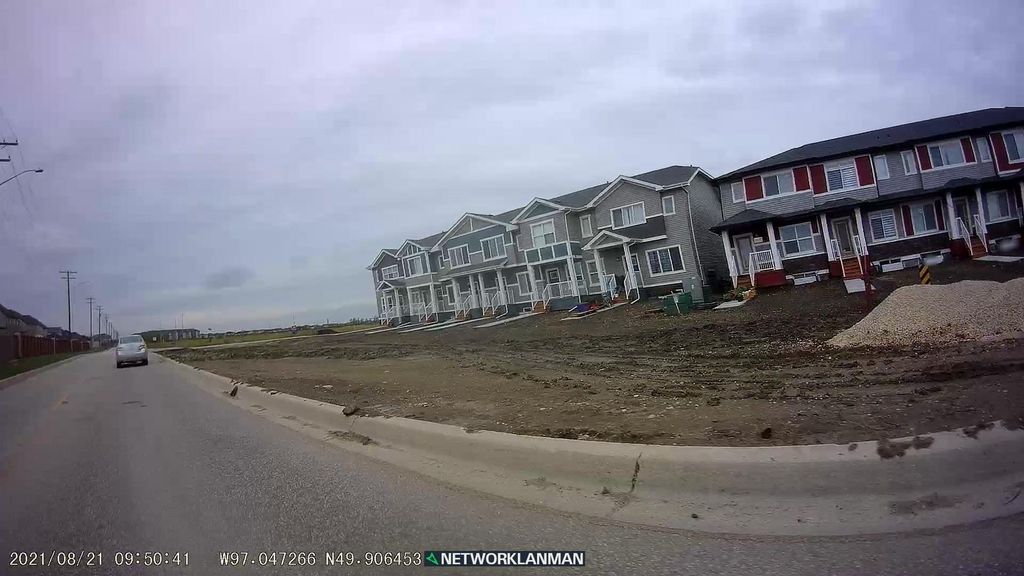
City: winnipeg